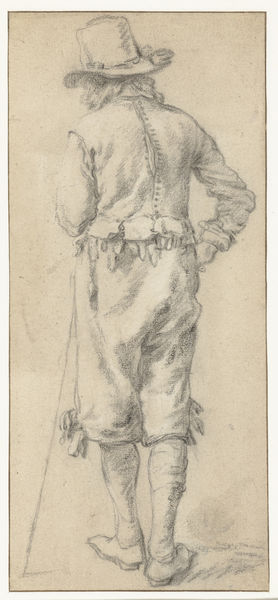
Titel: Staande jongeman, op de rug gezien
Standort: Amsterdam
Institution: Rijksmuseum
Schlagwörter: hat, sword, country, hair, portrait, man, peasant, drawing, buttons, rural, vest, back, shoes, pencil, draw, cane, long hair, trousers, standing, casual, sleeves, rear view, breeches, leggings, european, knickers, akimbo, backside, silhoutte, gerkin